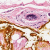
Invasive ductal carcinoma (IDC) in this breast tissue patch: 0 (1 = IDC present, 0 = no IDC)